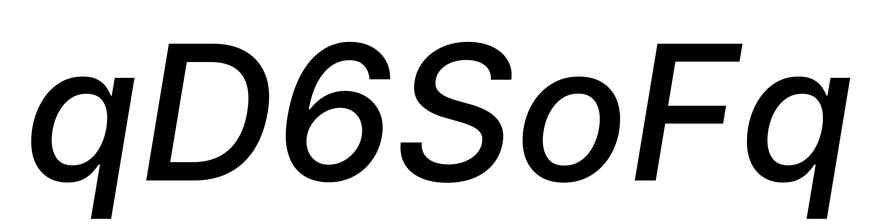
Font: Inter-Italic_Medium_Italic